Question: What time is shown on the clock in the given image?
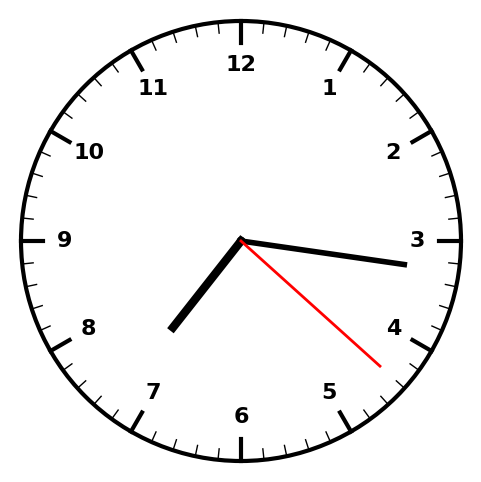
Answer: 07:16:22